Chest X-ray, PA view. Patient: 64 years old, sex M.
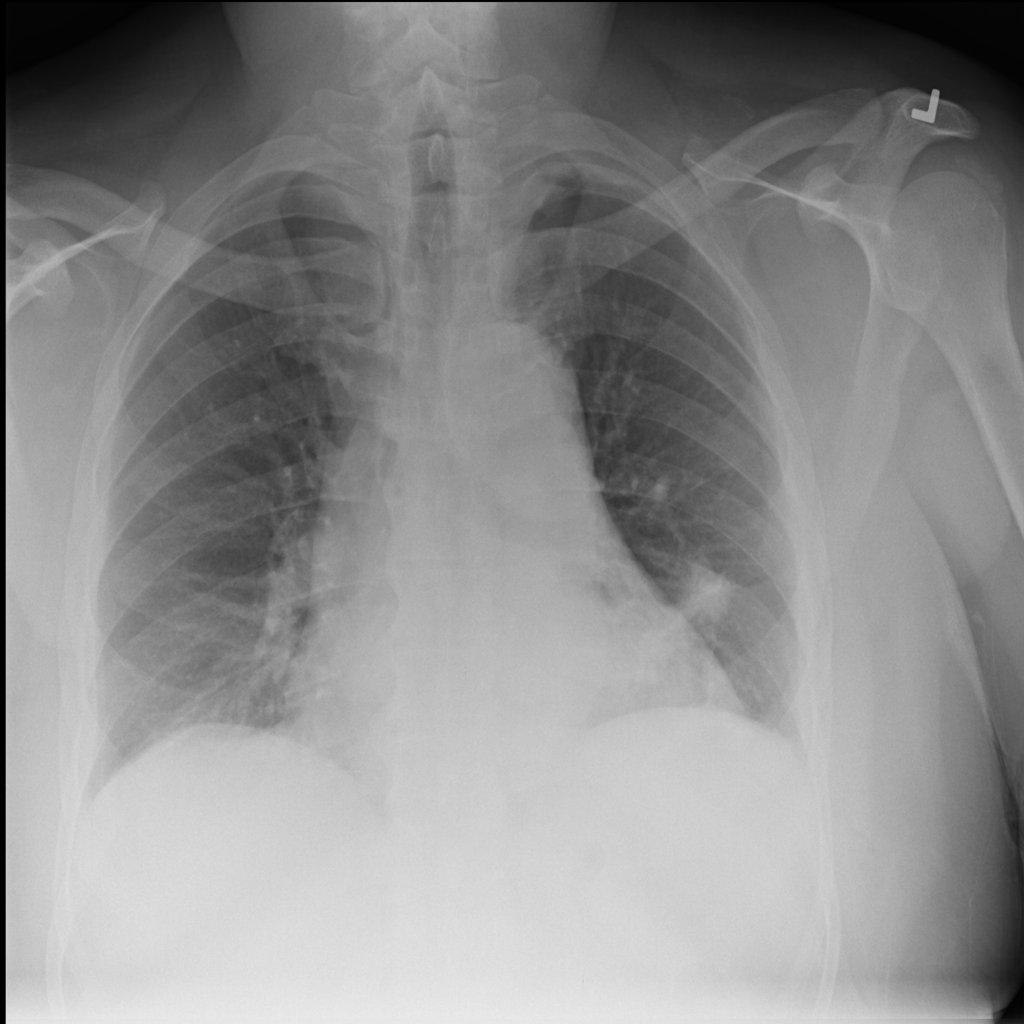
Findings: No Finding